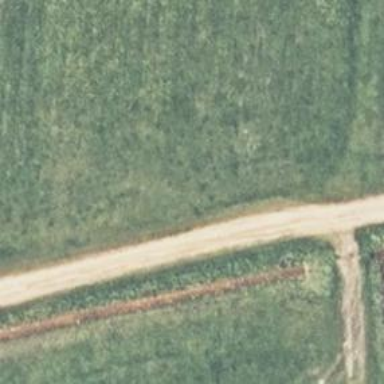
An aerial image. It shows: Track road with grade4 tracktype.